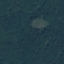
Label: Forest